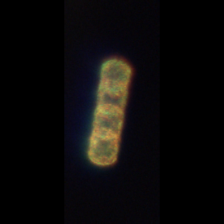
Taxon: Guinardia
Group: Diatoms